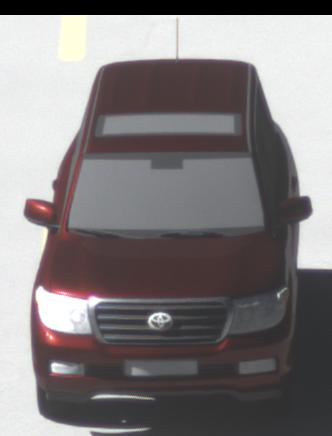
Make: Toyota
Model: Land Cruiser V8 4.7
Detailed model: Land Cruiser V8 (J20)
Model produced from: 2008/03
Model produced until: 2009/11
Doors: 5
Color: red
Road condition: dry road
Daytime: midday
Contrast: high contrast